Interaction volume radius: 5 \u00c5
Interaction volume height: 10 \u00c5
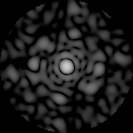
Disorder parameter: 0.8715